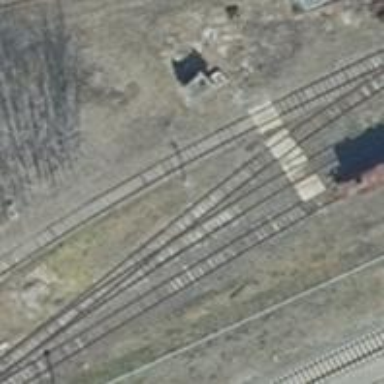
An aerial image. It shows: Railway yard in service.